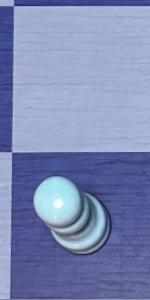
Label: Pawn_White